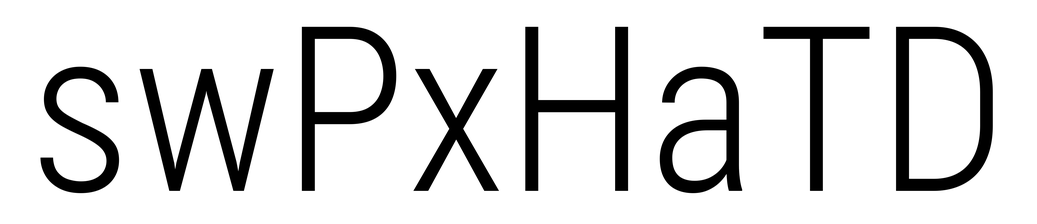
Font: Roboto_Condensed_Light